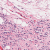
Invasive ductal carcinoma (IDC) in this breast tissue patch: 1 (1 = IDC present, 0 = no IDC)